Breast ultrasound image
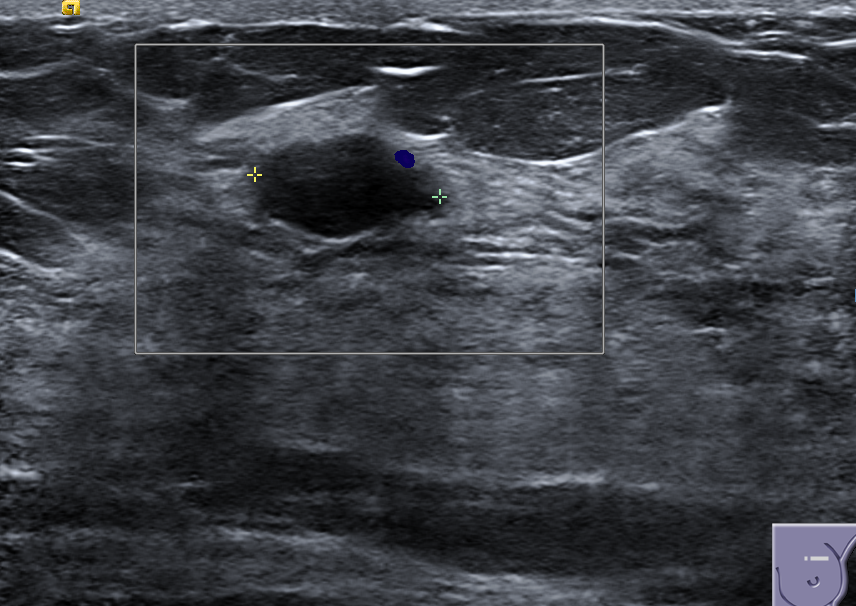
Diagnosis: benign